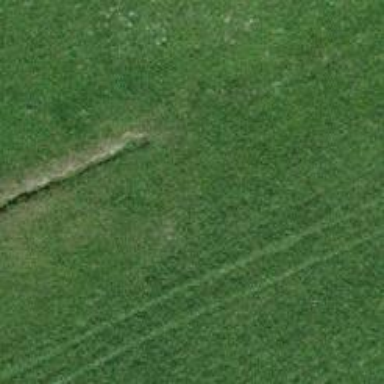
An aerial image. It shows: Ditch barrier.